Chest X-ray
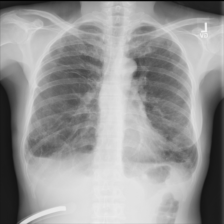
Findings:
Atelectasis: negative
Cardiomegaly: negative
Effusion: negative
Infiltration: negative
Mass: negative
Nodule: negative
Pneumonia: negative
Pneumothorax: negative
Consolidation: negative
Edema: negative
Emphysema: negative
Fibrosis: negative
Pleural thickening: negative
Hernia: negative